Question: I am working on a terminal music player. I've almost made box-drawing interface.
As you can see, I have broken right border ('"|"'). I tried to make it. But something is wrong and it doesn't work. Take a look at my code:
'''
import vlc
import glob
import sys
from termcolor import colored, cprint
def scanfolder(directory, extension):
sfile = glob.glob(f'{directory}*.{extension}')
box1 = colored("|", "yellow", attrs=["bold"])
box2 = colored("+", "yellow", attrs=["bold"])
box3 = colored("-", "yellow", attrs=["bold"])
box4 = colored("+", "yellow", attrs=["bold"])
box5 = colored("+", "yellow", attrs=["bold"])
box6 = colored("+", "yellow", attrs=["bold"])
x = len(directory)
y = len(extension) + 1
z = len(max(sfile, key=len))
z = z - x - y + 3
box3 = box3 * z
print(box4 + box3 + box5)
for i, track in enumerate(sfile):
trackEn = box1 + str(i + 1) + ". " + str(track[x:-y])
indent = " "
mFactor = z - len(trackEn) #z is the most long track name length, len(trackEn) is any other track's length
indent = indent * mFactor #space * mFactor, used to align box drawing character |, so they can make one solid wall
print(trackEn + indent + box1) #track name + aligning spaces + |
print(box2 + box3 + box6)
sext = input("Choose extension: ")
sdir = input("Choose directory: ")
cprint("""
________ ________ ______
___ __ \_____ _____ __ \___ /______ ______ __
__ /_/ /__ / / /__ /_/ /__ / _ __ '/__ / / /
_ ____/ _ /_/ / _ ____/ _ / / /_/ / _ /_/ /
/_/ _\__, / /_/ /_/ \__,_/ _\__, /
/____/ /____/ """, "yellow", "on_blue", attrs=["bold"])
scanfolder(sdir, sext)
chooseTrack = colored("Choose track", "green", attrs=["bold"])
colon = colored(": ", "green", attrs=["bold", "blink"])
trackn = input(chooseTrack + colon)
'''
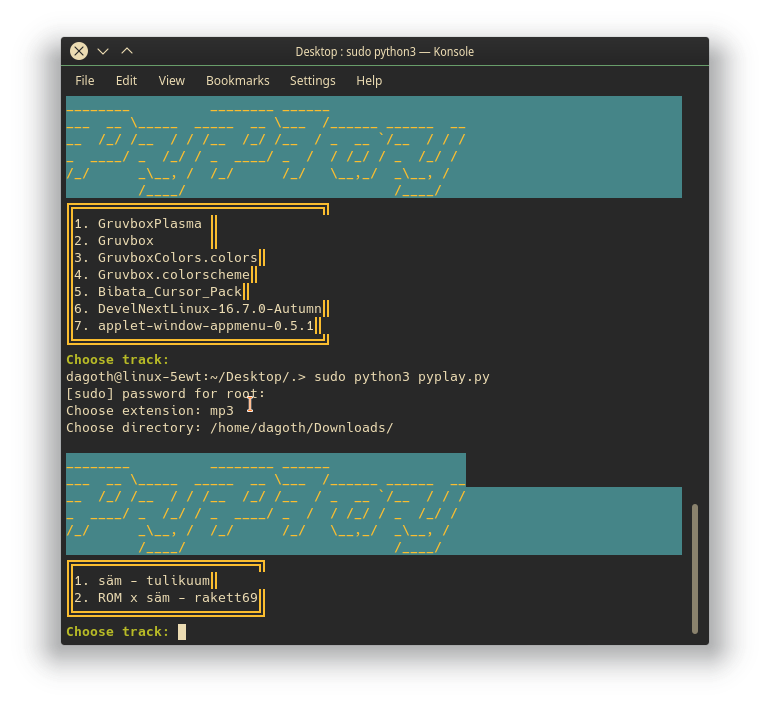
Answer: > : Issues with box drawing character using 'termcolor.colored' symbols.
The problem are the 'box1' variable which is returned from 'termcolor.colored'.
This string 'box1' are already formated with the 'ANSI' Color sequence which is, e.g. '\E231|'.
Therefore the 'len(trackEn)' gives '6' more which results in 'mFactor = z - len(trackEn) == -6'.
Your 'mFactor' becomes Negative, therefore 'indent'.
---
- <URL>
---
> Change the following:
'''
for i, track in enumerate(sfile):
trackEn = str(i + 1) + ". " + str(track[x:-y])
# z is the most long track name length, len(trackEn) is any other track's length
mFactor = z - len(trackEn)
# space * mFactor, used to align box drawing character |,
# so they can make one solid wall
indent = " " * mFactor
# | + track name + aligning spaces + |
print(box1 + trackEn + indent + box1)
'''